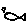
Label: fish